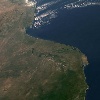
Label: land